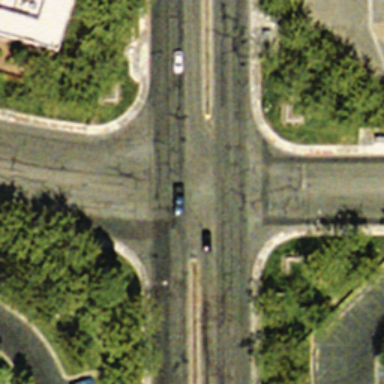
An intersection with a few cars on the road .